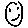
Label: smiley face